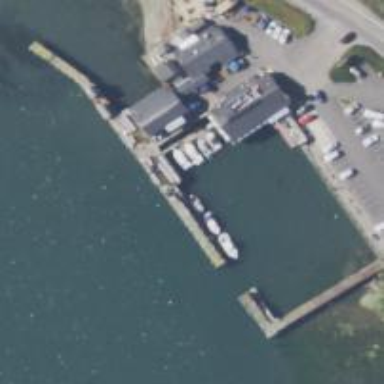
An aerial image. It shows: Man-made pier.